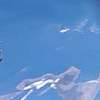
Label: water